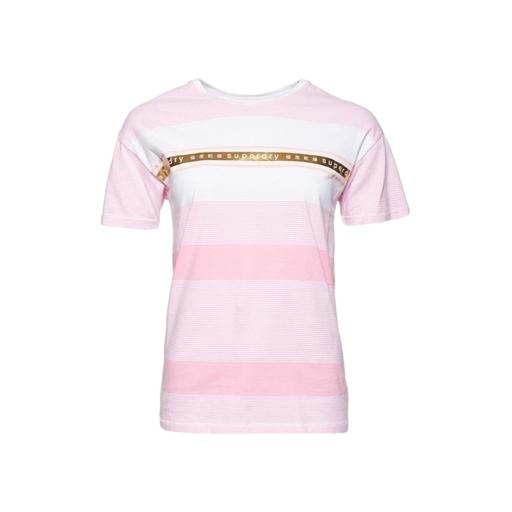
pink striped shortsleeved t-shirt, pink mixed media tee, pink printed studded t-shirt only macy, white background